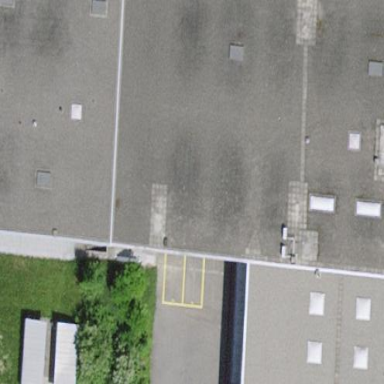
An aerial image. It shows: Industrial building.